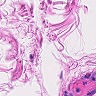
Metastatic tissue present: no